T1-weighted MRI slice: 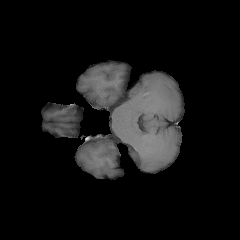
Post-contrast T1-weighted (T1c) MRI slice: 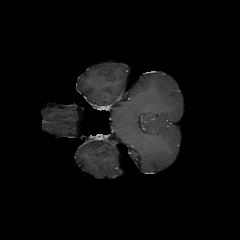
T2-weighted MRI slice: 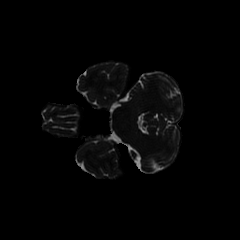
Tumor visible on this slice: no